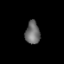
Tissue: lung
Cell type: Endothelial cells
Senescence score: 0.6021
Nuclear area (px): 325
Mean DAPI intensity: 109.262